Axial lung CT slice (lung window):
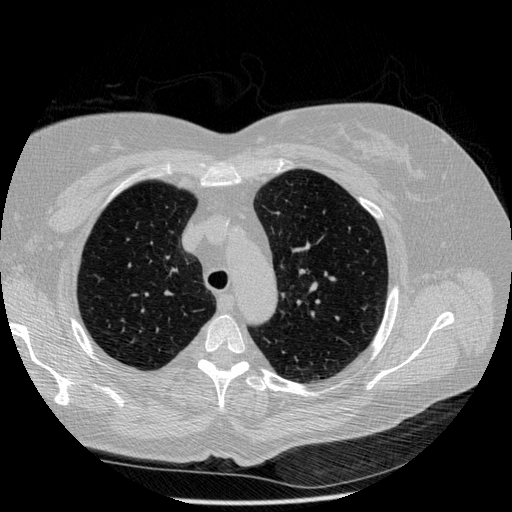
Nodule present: no